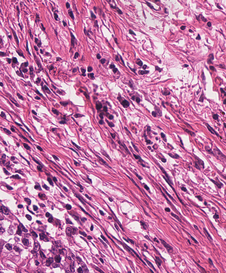
Tumor epithelial tissue: yes
Tumor-associated stroma tissue: yes
Normal tissue: no